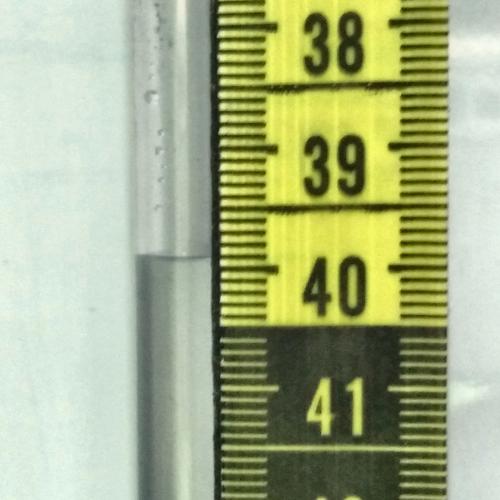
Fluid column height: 39.9 cm